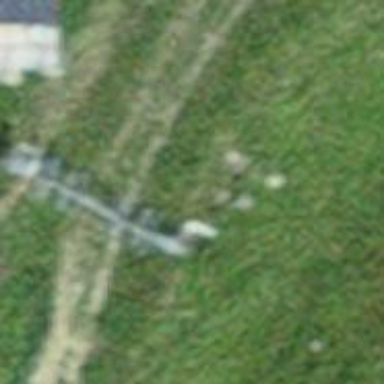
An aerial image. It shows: Pylon used for aerialway.